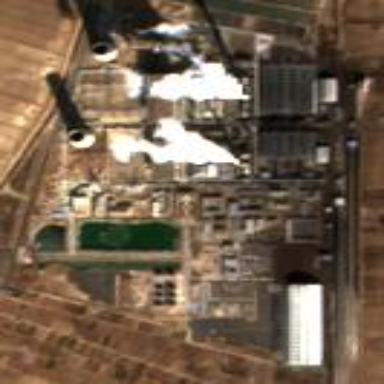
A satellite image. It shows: Industrial area with coal power plant.